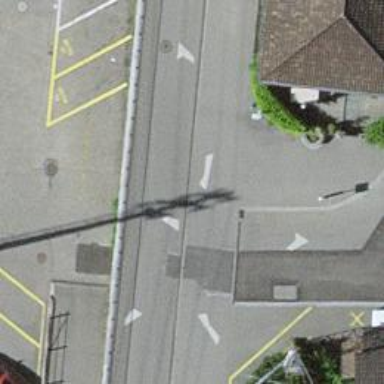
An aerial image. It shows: Asphalt road designated as living street.